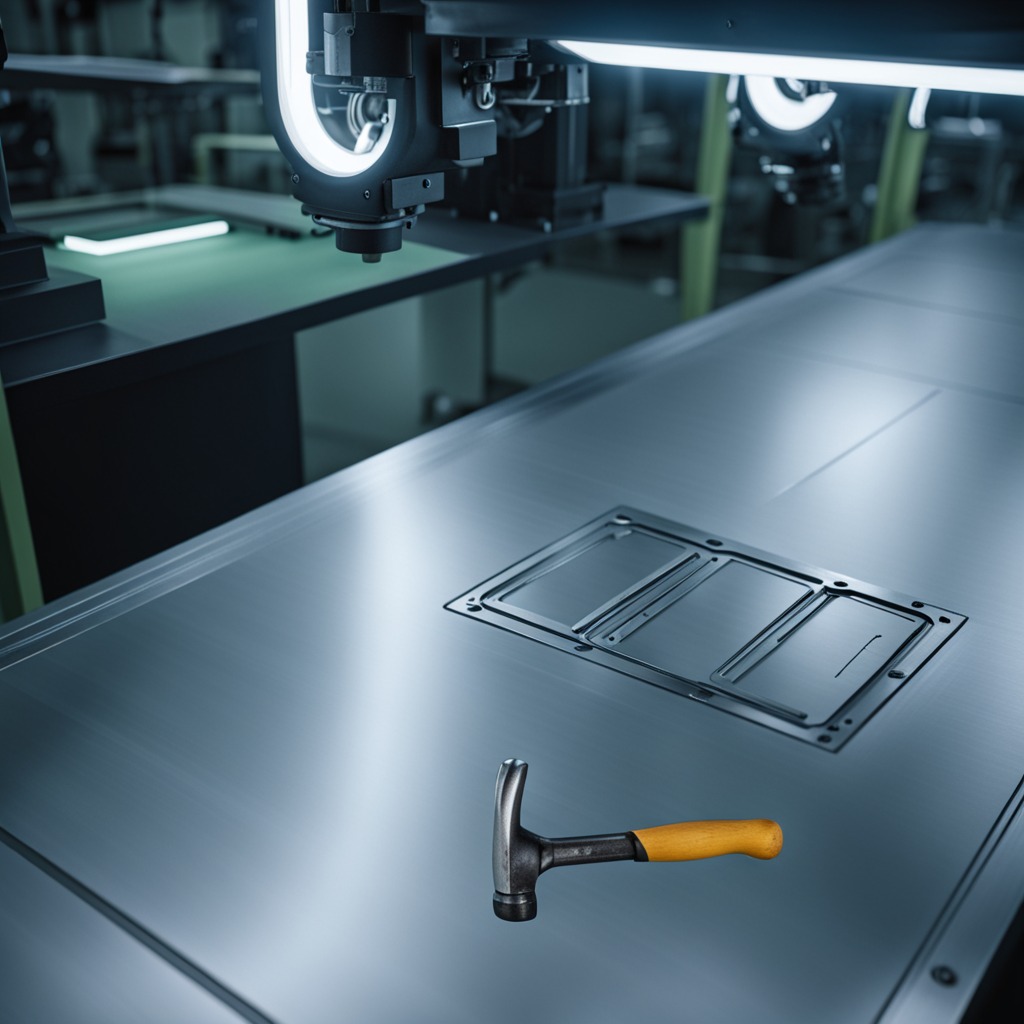
A hammer lies on the metal table in the machine shop under fluorescent lights.